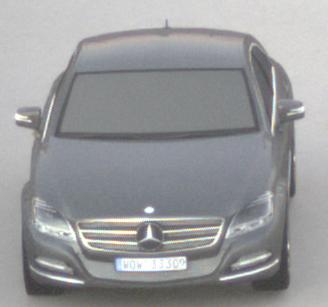
Make: Mercedes-Benz
Model: CLS Coupé 350
Detailed model: CLS-Class (218) Coupé
Model produced from: 2011/01
Model produced until: 2014/07
Doors: 4
Color: gray
Road condition: dry road
Daytime: sunrise or sunset
Contrast: low contrast